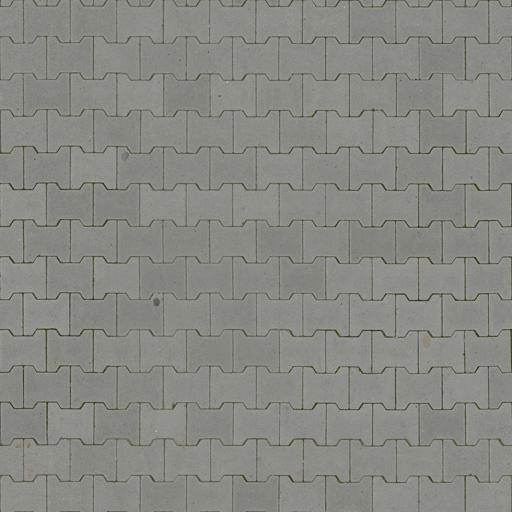
Tags: gray grey interlocking paved pavement paving stones